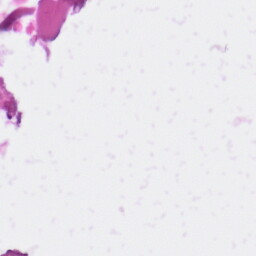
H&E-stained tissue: Skin